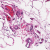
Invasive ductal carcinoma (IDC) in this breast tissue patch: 0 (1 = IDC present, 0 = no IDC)